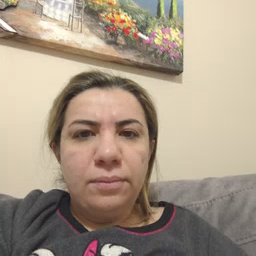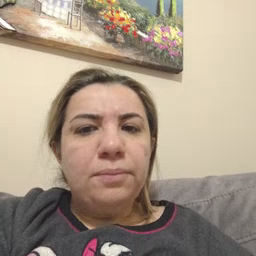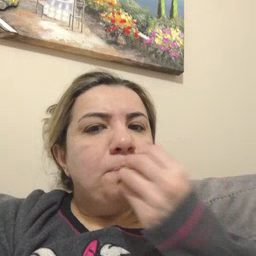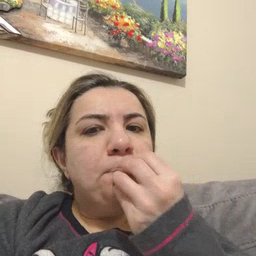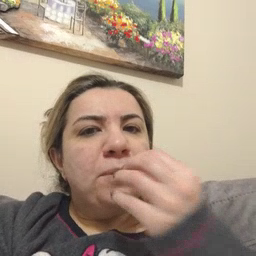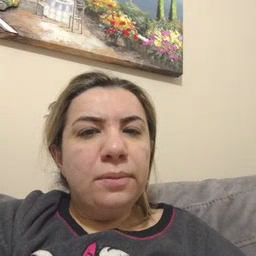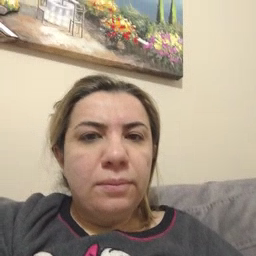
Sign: food